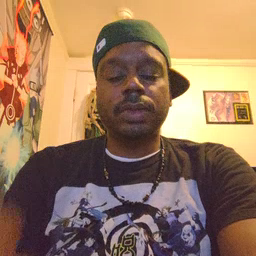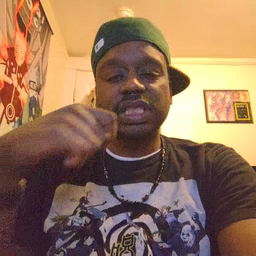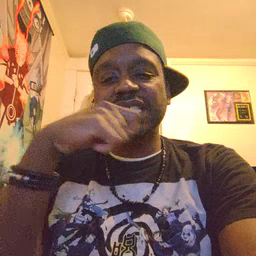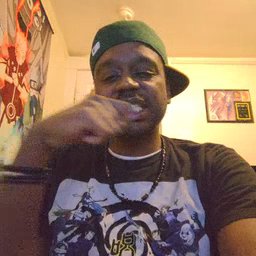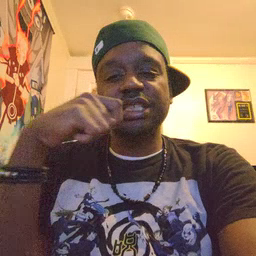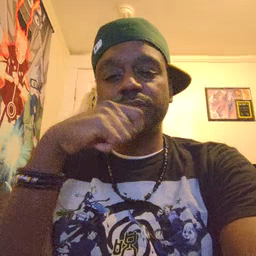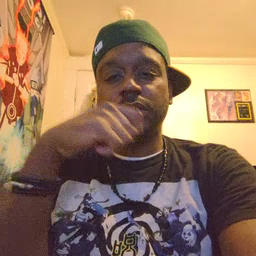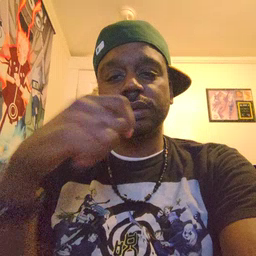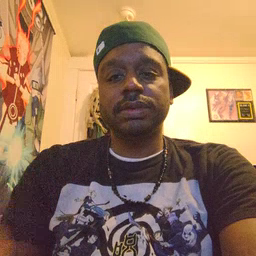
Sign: toothbrush